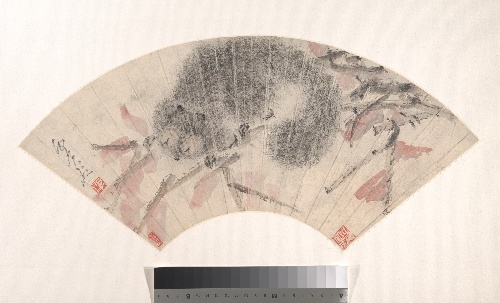
Title: 清  虛谷  松鼠  扇面|Squirrel on an Autumn Branch
Artist: Xugu (Zhu Huairen)
Artist bio: Chinese, 1823–1896
Date: ca. 1880s
Object type: Folding fan mounted as an album leaf
Classification: Paintings
Medium: Folding fan mounted as an album leaf; ink and color on alum paper
Culture: China
Period: Qing dynasty (1644–1911)
Dimensions: 7 1/4 x 19 in. (18.4 x 48.3 cm)
Department: Asian Art
Credit line: Gift of Robert Hatfield Ellsworth, in memory of La Ferne Hatfield Ellsworth, 1986
Accession year: 1986
Repository: Metropolitan Museum of Art, New York, NY
Tags: Squirrels